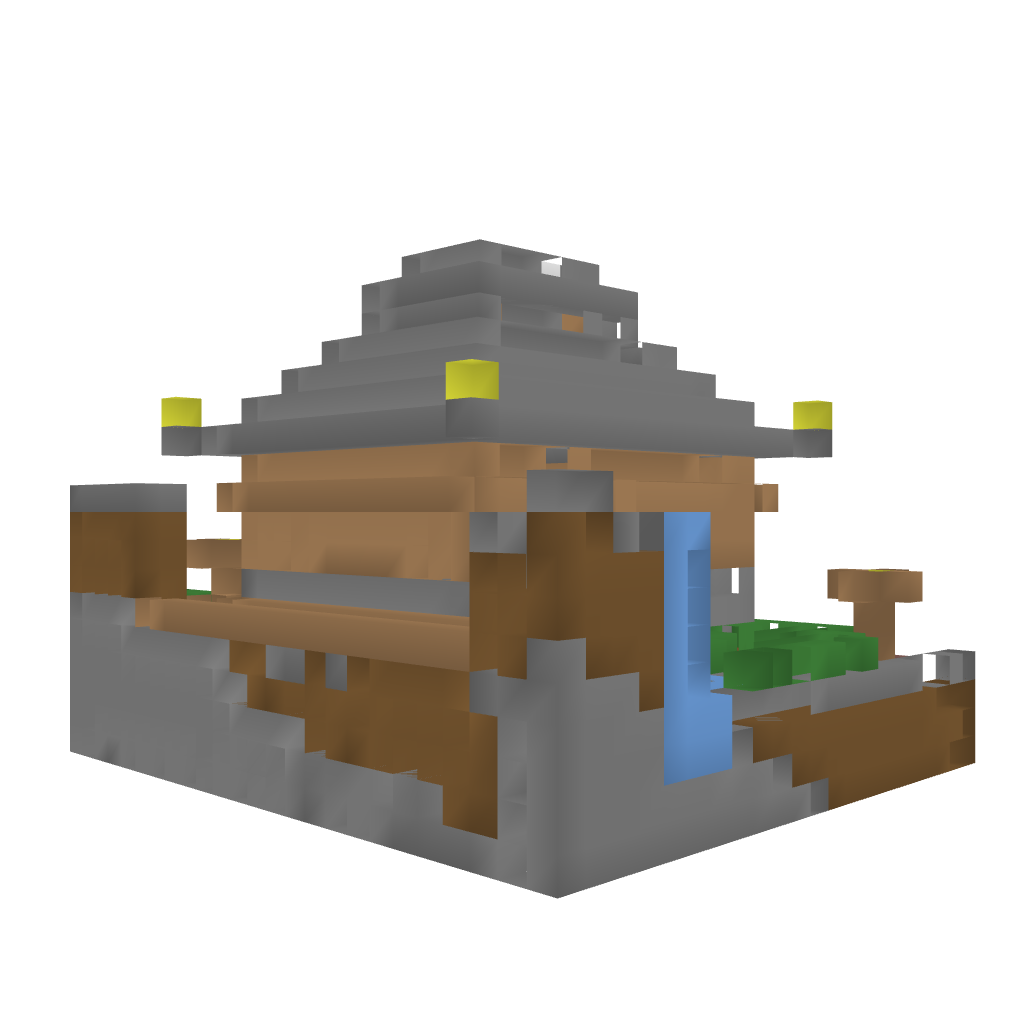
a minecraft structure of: Japanese Pagoda high quality